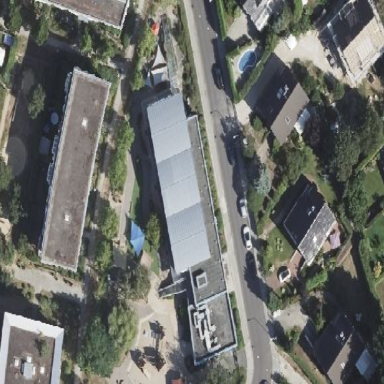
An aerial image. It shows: Flat roof kindergarten building.